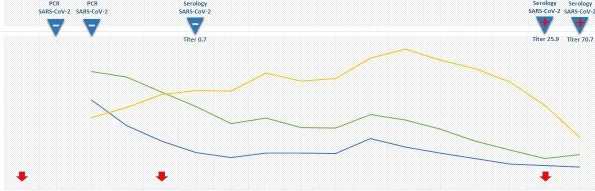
Clinical course of the disease for the present case report. . Evolution of fever and liver function tests as well as results of SARS-CoV-2 PCR and serology. Serology testing for SARS-CoV-2 was performed by the Luminex S protein trimer IgG assay, as previously described. Results are expressed in mean fluorescence intensity ratio with a positive cut-off of 6. ALT, alanine aminotransferase; AST, aspartate aminotransferase; ALP, alkaline phosphatase; gamma-GT, gamma-glutamyltranspeptidase.
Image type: pathology (immunostaining)